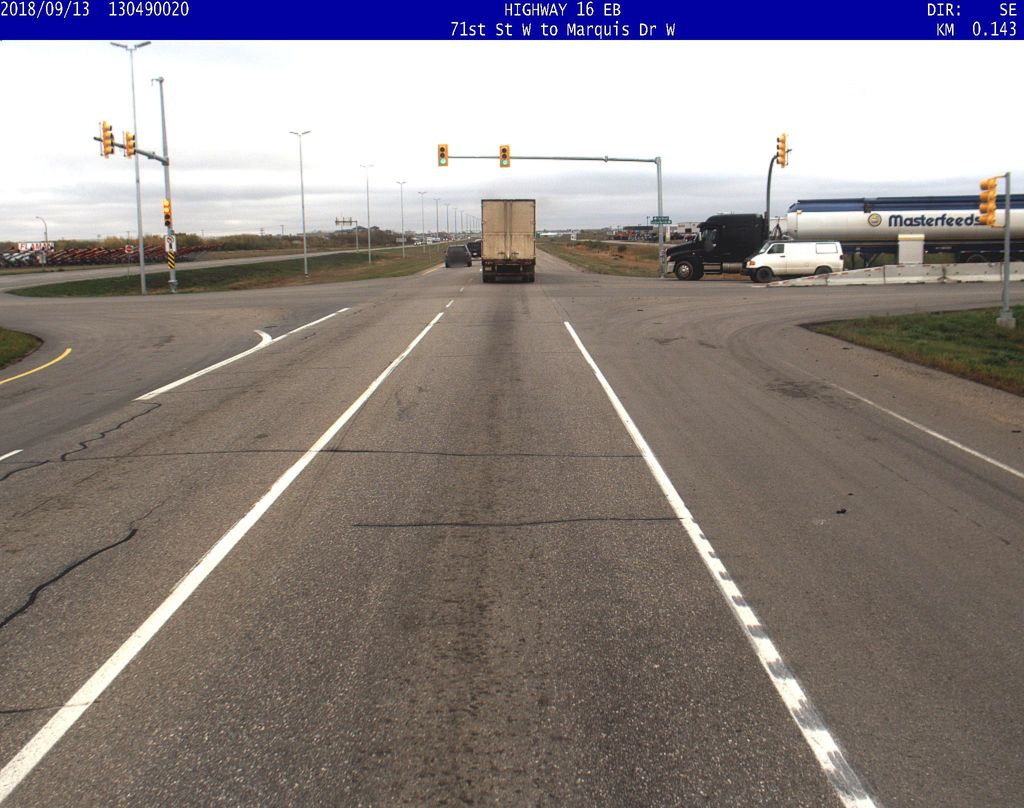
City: saskatoon